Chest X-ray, AP view. Patient: 48 years old, sex F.
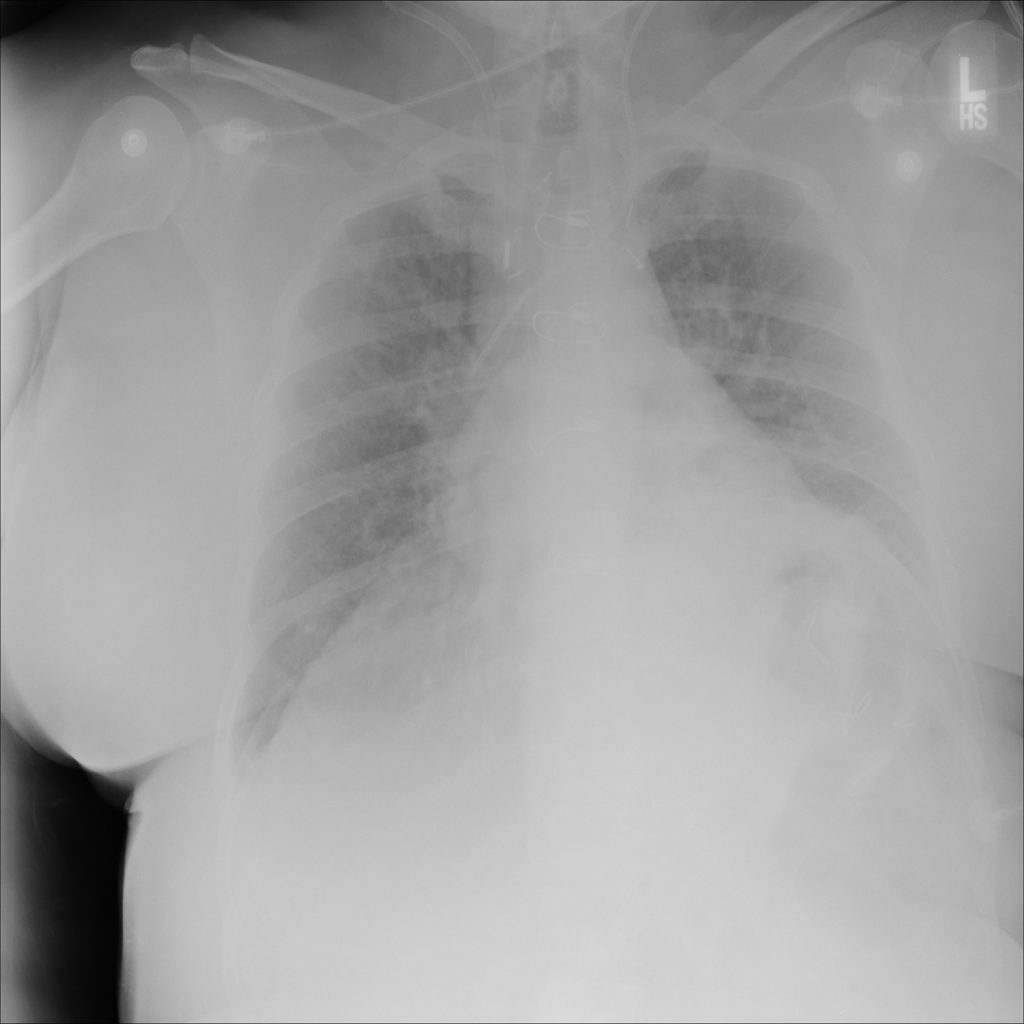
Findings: No Finding